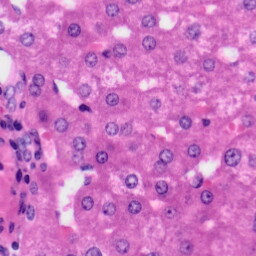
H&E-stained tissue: Liver